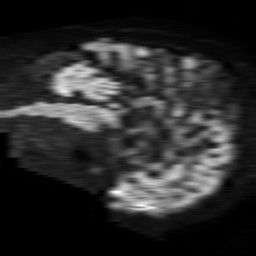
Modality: TRACE
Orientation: sagittal
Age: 74
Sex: male
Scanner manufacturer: philips
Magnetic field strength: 1.5 T
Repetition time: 4.6 s
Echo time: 0.08528 s